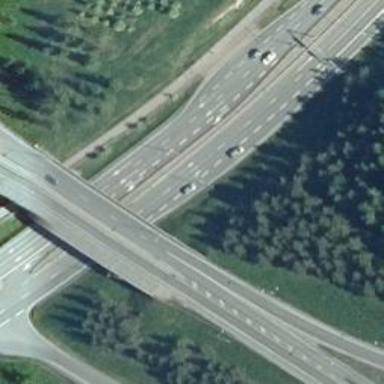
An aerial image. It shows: Asphalt trunk highway.